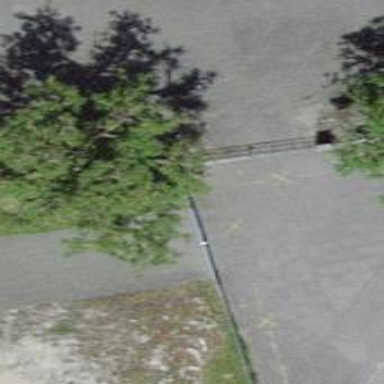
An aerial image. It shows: Gate.